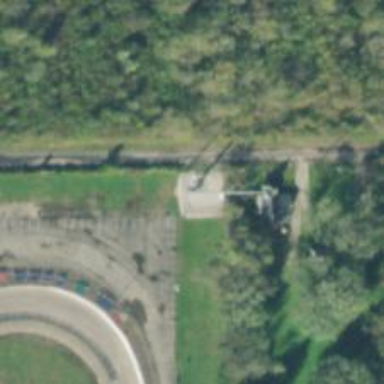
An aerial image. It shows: Mast tower used for communication.